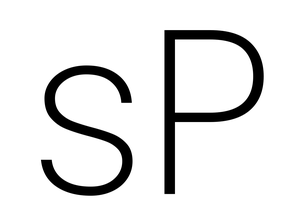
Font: Poppins-ExtraLight